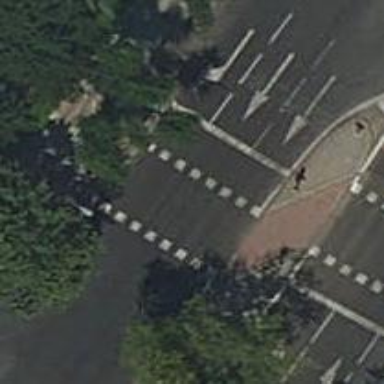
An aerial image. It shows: Zebra crossing with traffic signals.